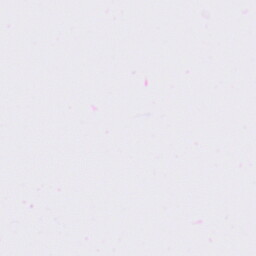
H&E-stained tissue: Lung